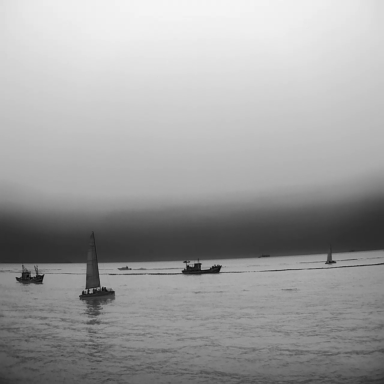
There are three bulk_carriers in the infrared image.